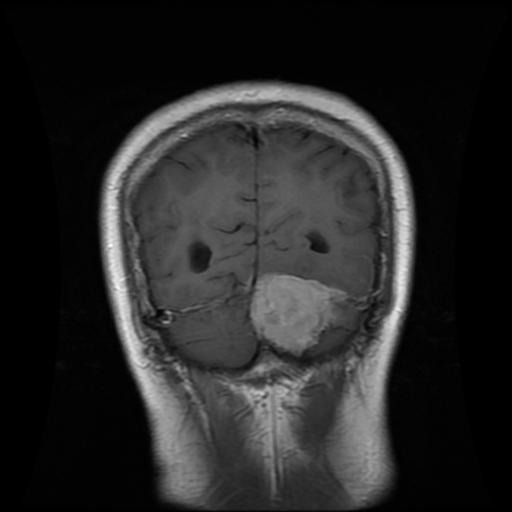
Label: meningioma